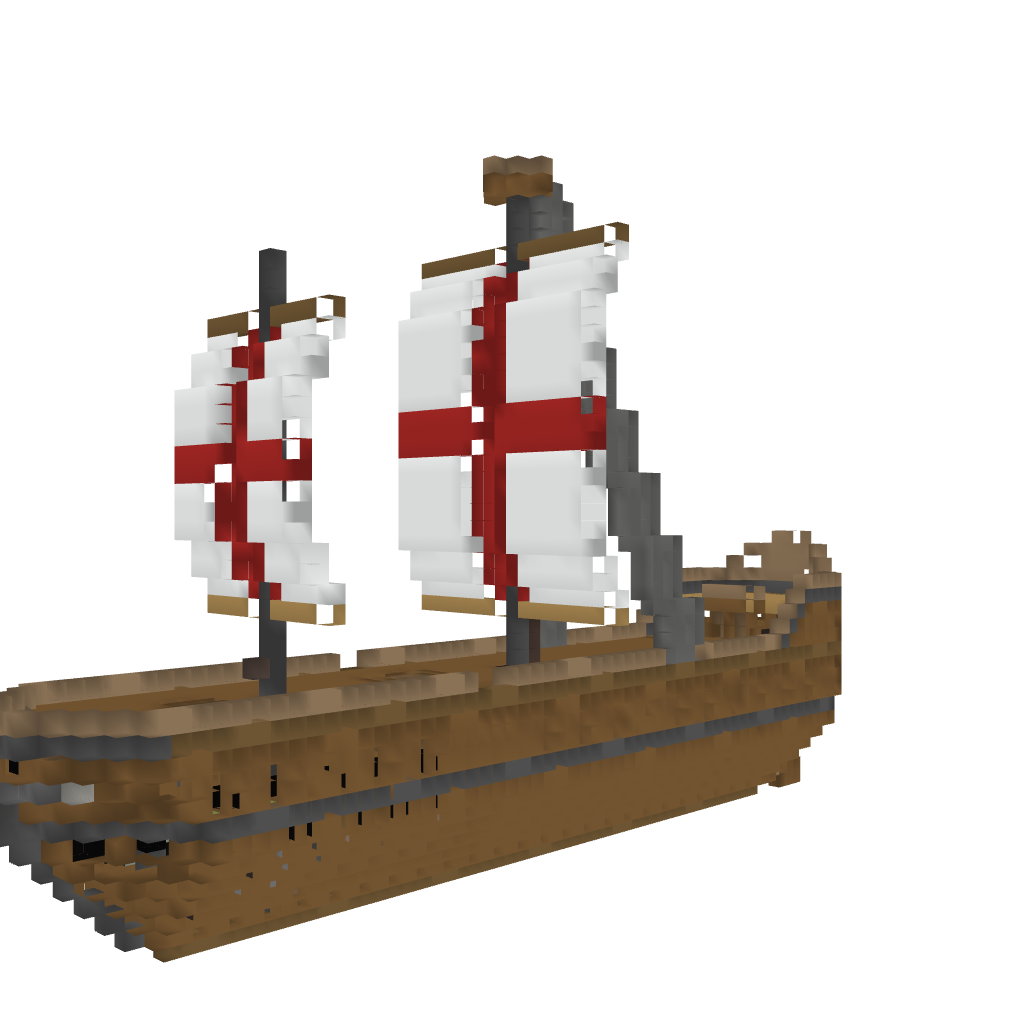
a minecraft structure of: HMS Spirit of Fire